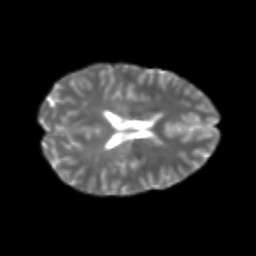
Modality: T2w
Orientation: axial
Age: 22
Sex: female
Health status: healthy
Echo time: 0.074 s